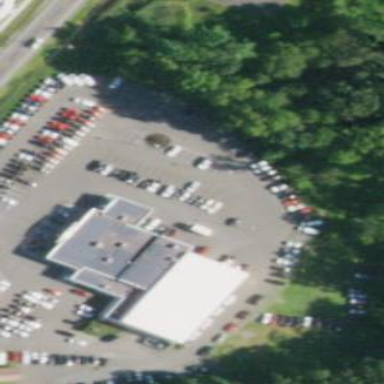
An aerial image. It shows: Building that is car shop offering dealer and repair services.